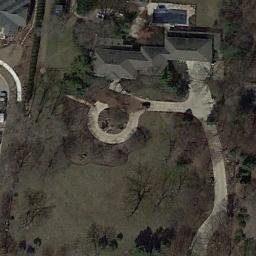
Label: sparse_residential